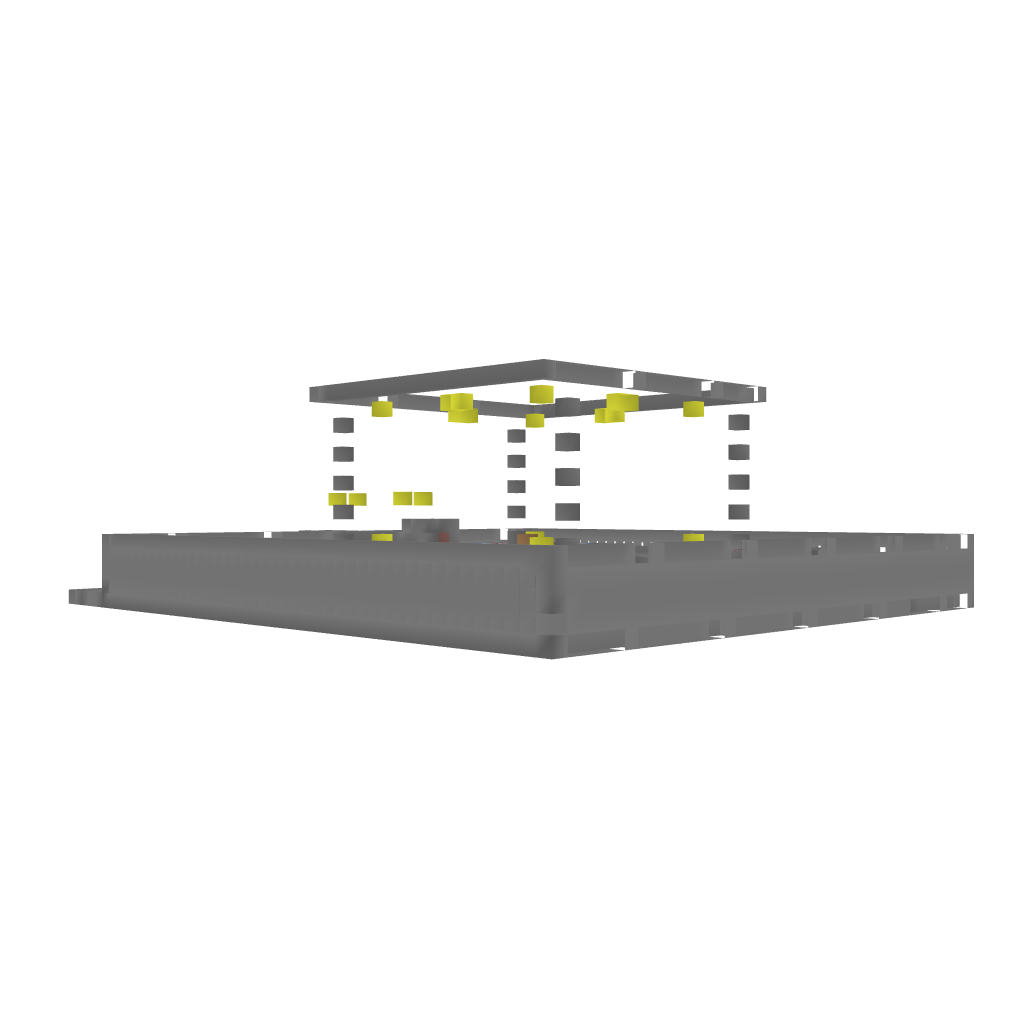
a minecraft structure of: Self-Building/Repairing House bad low quality